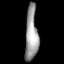
Tissue: lung
Cell type: Epithelial cells
Senescence score: 0.7486
Nuclear area (px): 681
Mean DAPI intensity: 153.066